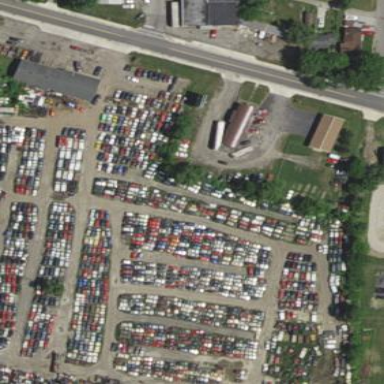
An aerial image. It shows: Industrial area designated as scrap yard.